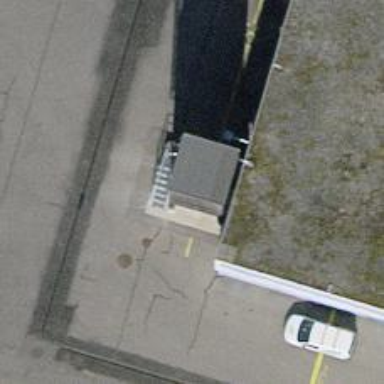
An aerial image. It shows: Storage tank that is man-made.